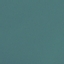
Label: SeaLake